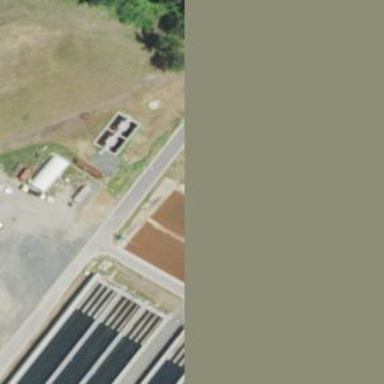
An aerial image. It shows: Body of wastewater.